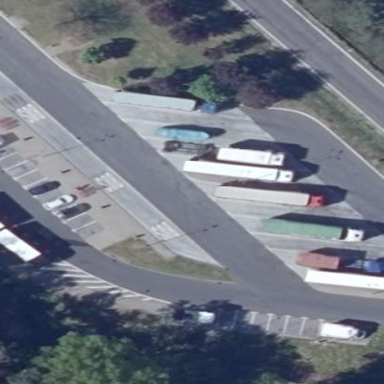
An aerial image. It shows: Parking area with surface.